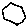
Label: hexagon